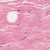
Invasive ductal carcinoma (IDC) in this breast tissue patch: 0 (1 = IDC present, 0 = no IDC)